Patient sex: M
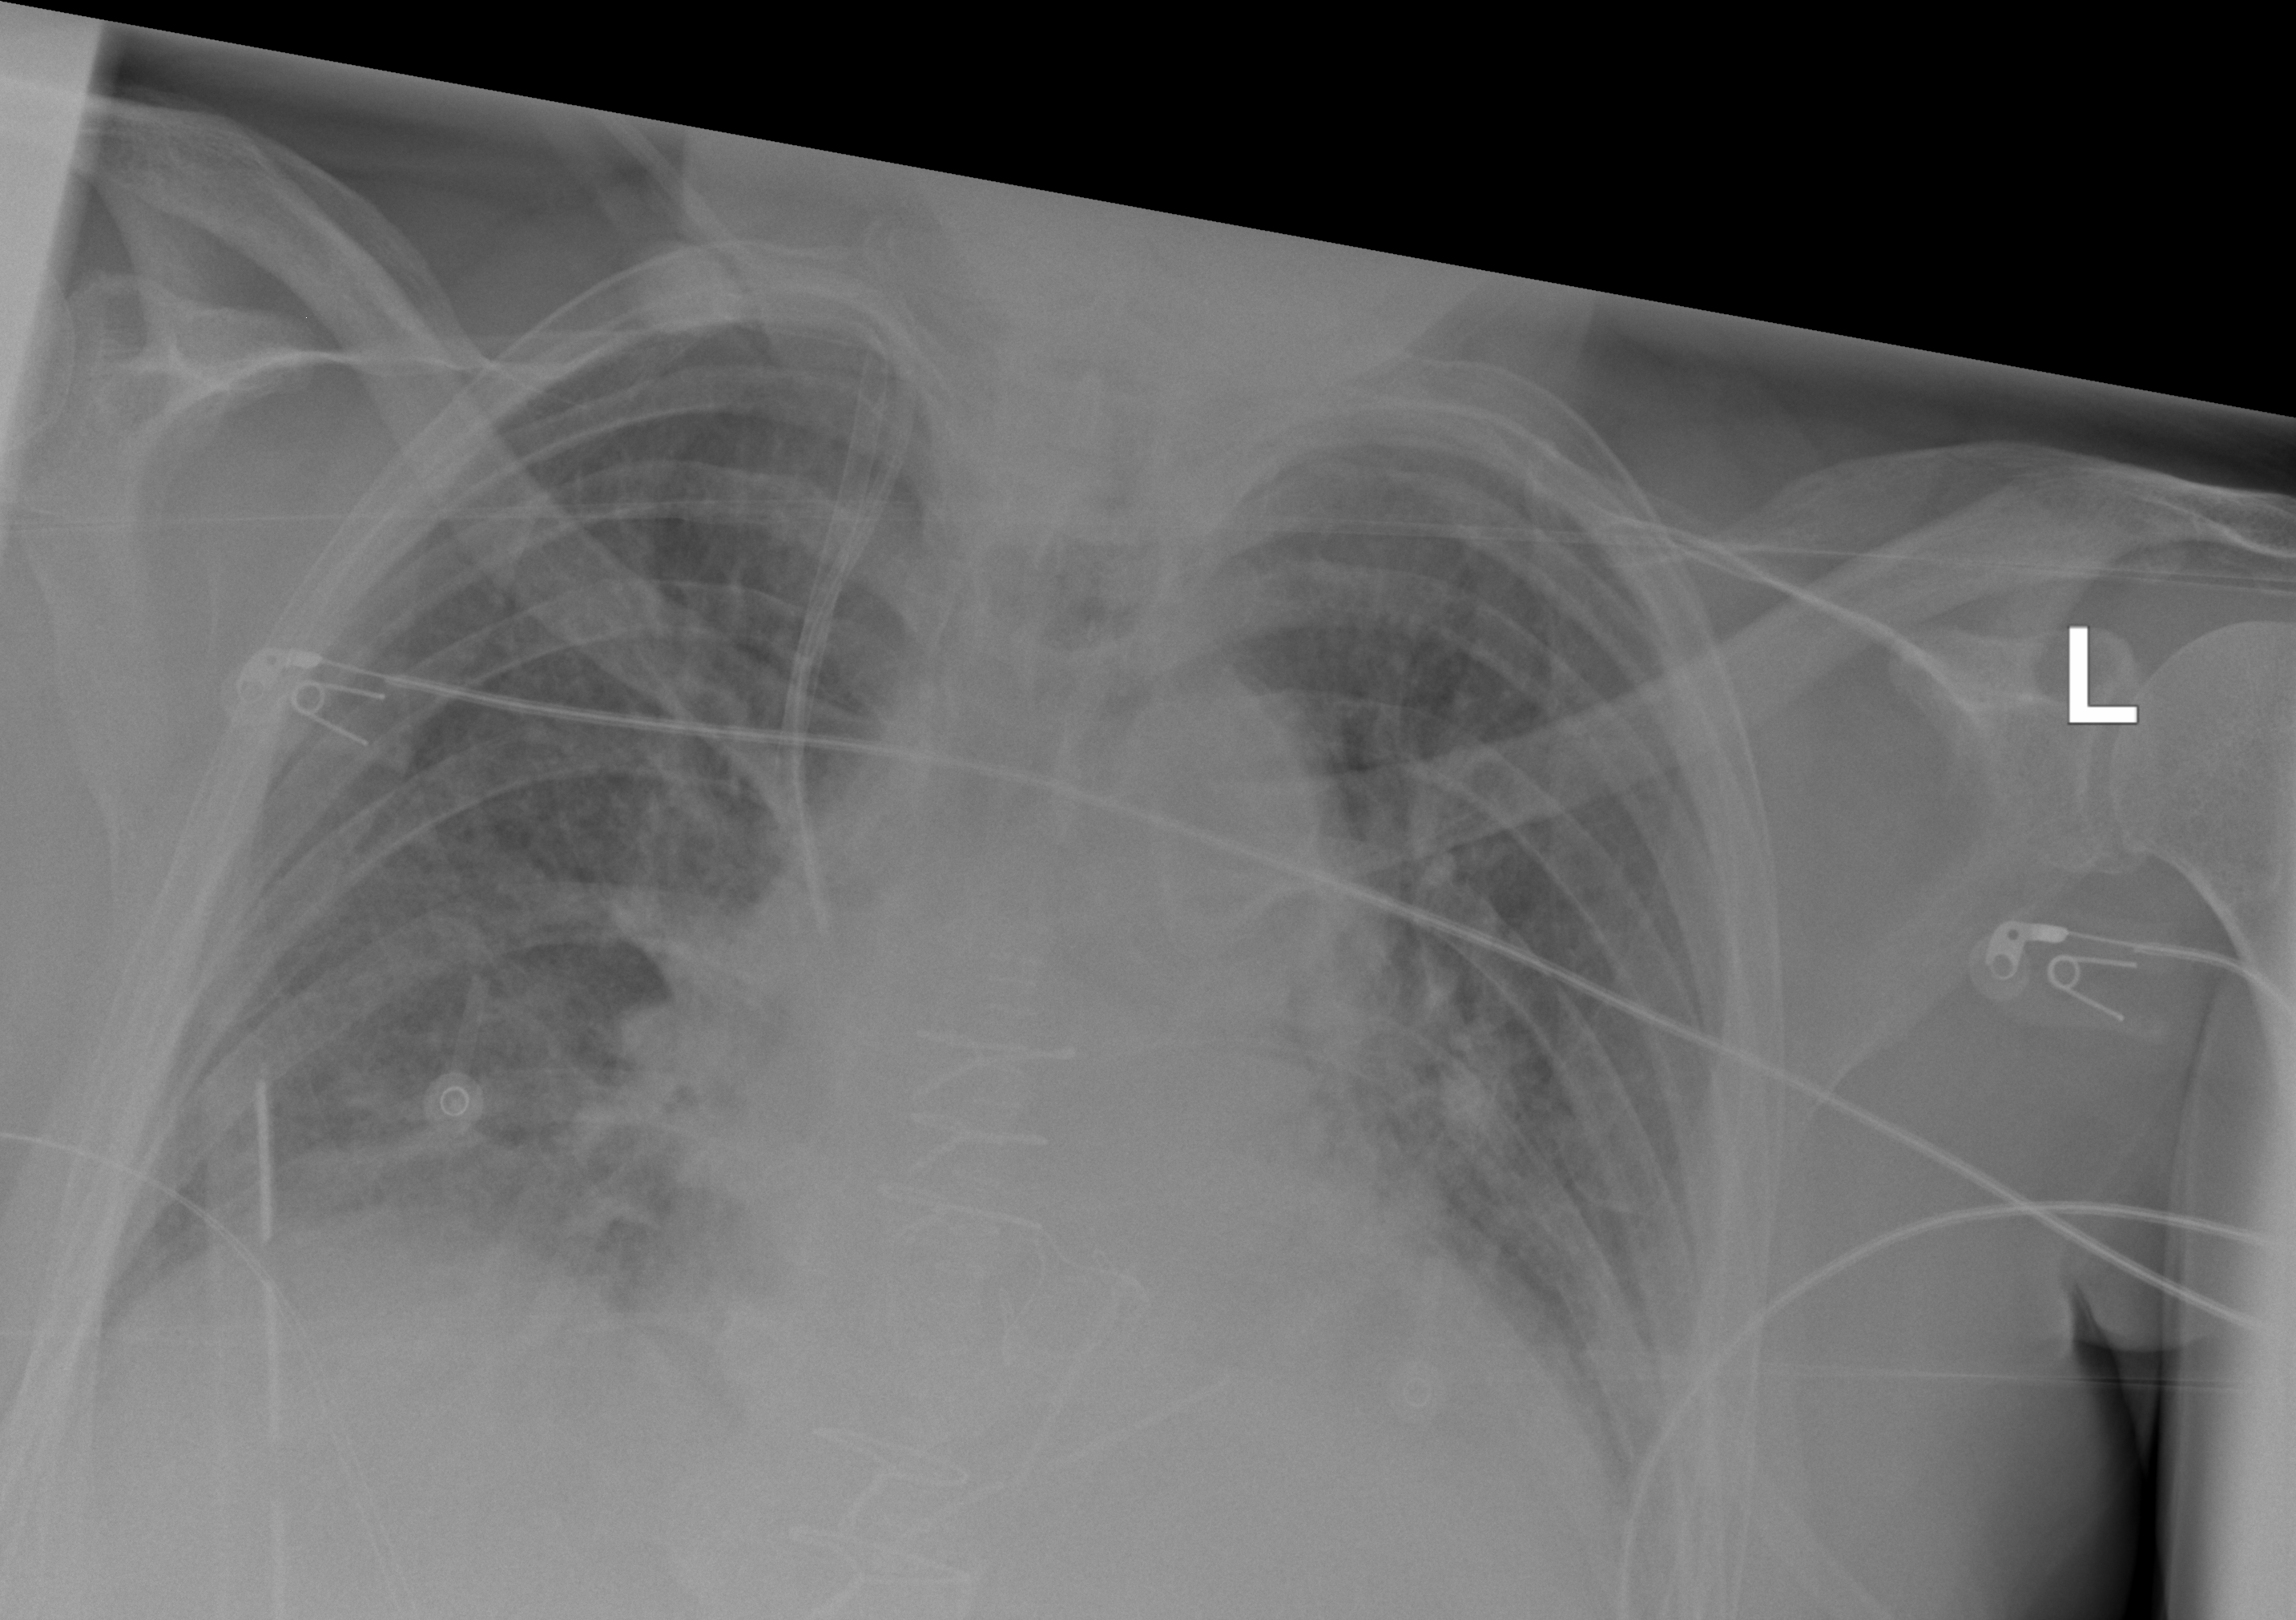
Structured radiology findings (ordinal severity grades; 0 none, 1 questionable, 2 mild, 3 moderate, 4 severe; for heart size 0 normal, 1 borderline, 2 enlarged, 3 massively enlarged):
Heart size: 0
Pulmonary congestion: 2
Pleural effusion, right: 1
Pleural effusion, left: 2
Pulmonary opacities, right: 2
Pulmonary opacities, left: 2
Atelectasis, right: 0
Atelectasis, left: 0